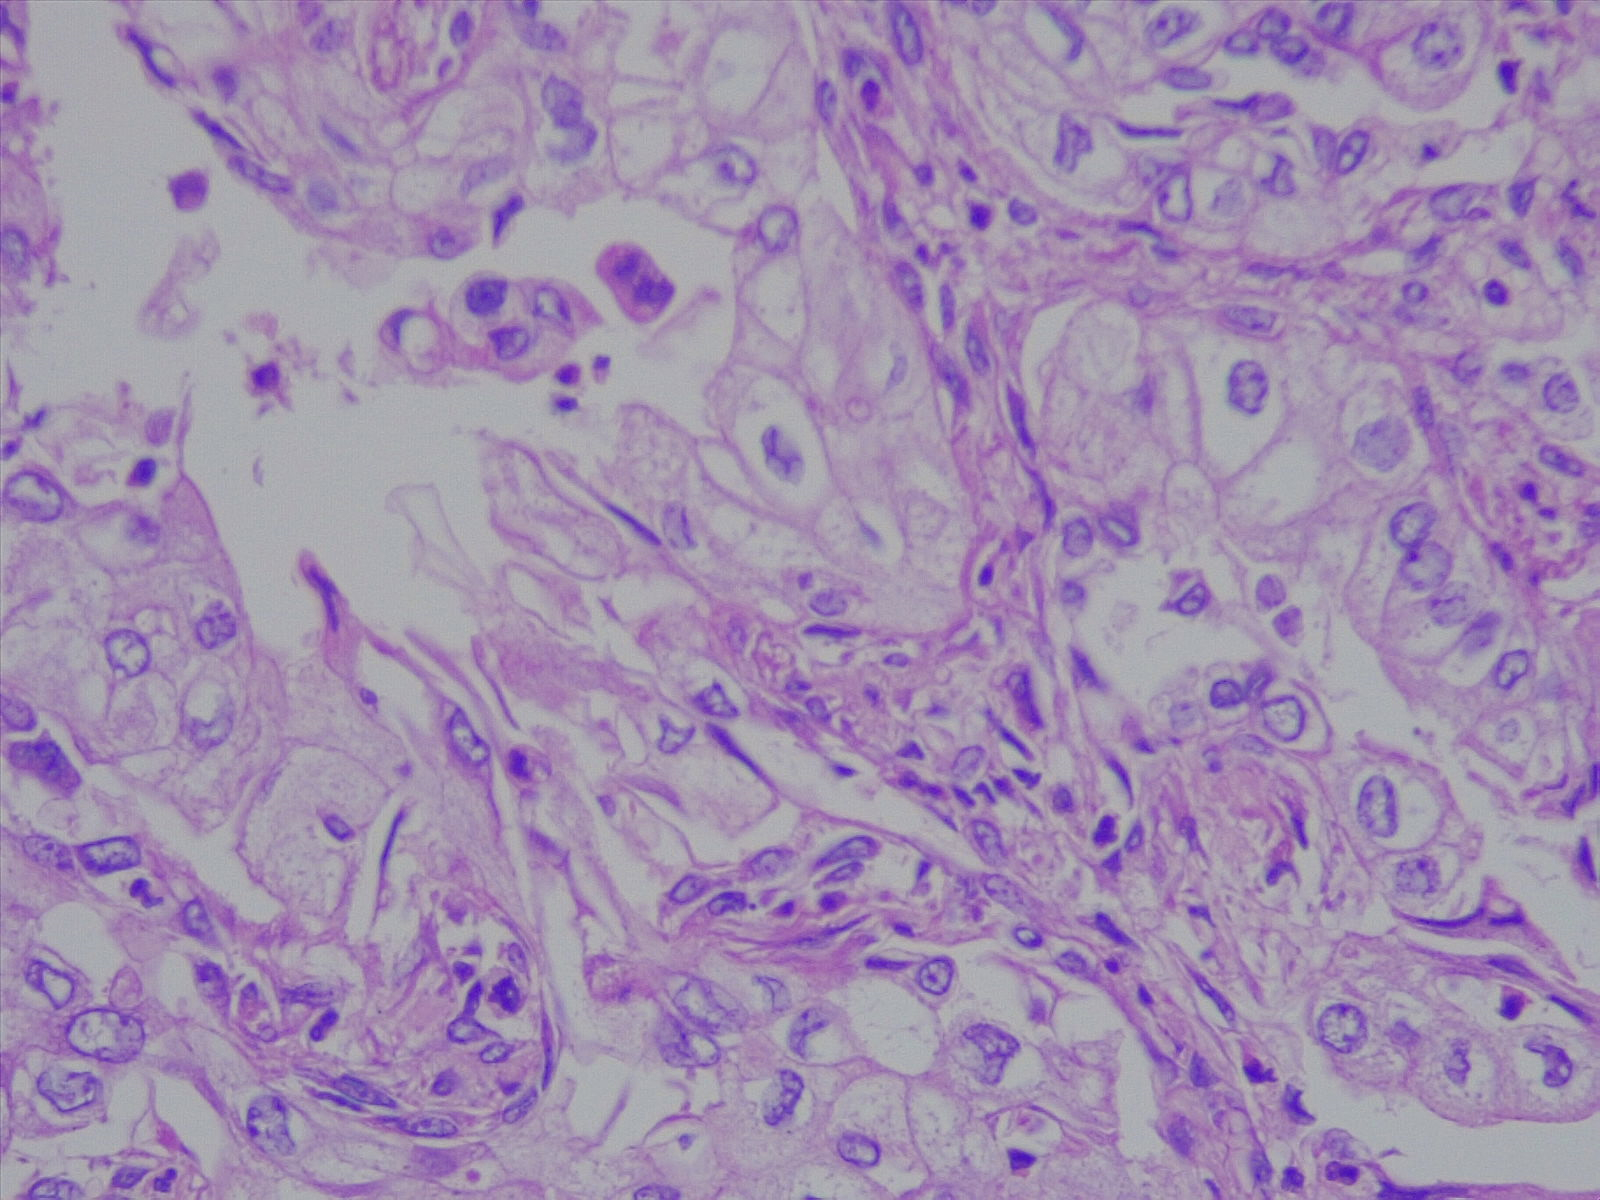
Label: lung adenocarcinoma, well differentiated